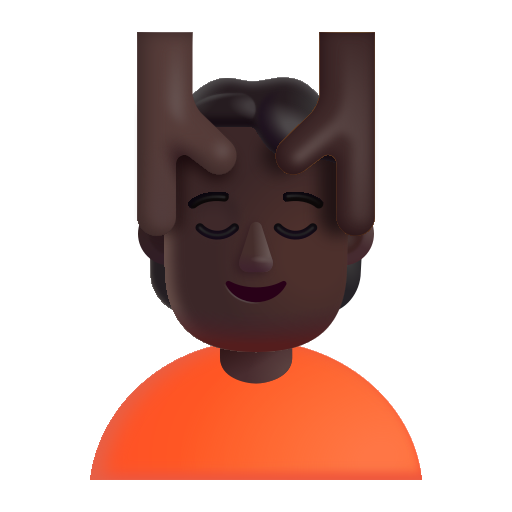
person getting massage color dark